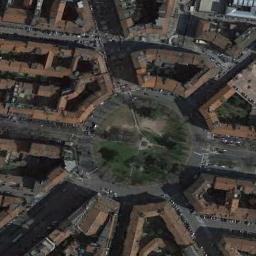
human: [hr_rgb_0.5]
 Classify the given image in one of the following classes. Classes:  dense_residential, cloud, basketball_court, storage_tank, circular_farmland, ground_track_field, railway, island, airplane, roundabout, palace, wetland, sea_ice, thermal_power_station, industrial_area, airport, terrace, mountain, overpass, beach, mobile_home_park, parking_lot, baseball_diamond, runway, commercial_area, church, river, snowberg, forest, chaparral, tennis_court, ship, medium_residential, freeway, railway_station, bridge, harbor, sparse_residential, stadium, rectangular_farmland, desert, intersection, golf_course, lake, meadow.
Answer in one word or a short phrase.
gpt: roundabout